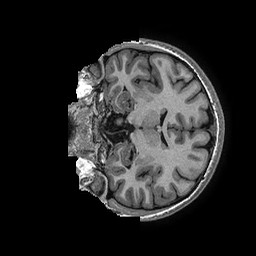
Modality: T1w
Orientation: coronal
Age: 24
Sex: female
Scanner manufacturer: ge
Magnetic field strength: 3 T
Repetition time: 0.006952 s
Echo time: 0.00292 s